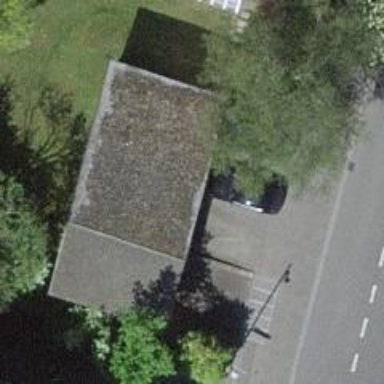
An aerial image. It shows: Group of garages.